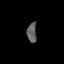
Tissue: skin
Cell type: Epithelial cells
Senescence score: 0.2159
Nuclear area (px): 189
Mean DAPI intensity: 92.603